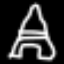
Label: The Eiffel Tower